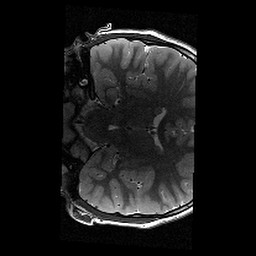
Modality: T2w
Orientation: coronal
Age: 9
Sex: male
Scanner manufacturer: siemens
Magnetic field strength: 3 T
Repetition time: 9.23 s
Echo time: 0.067 s